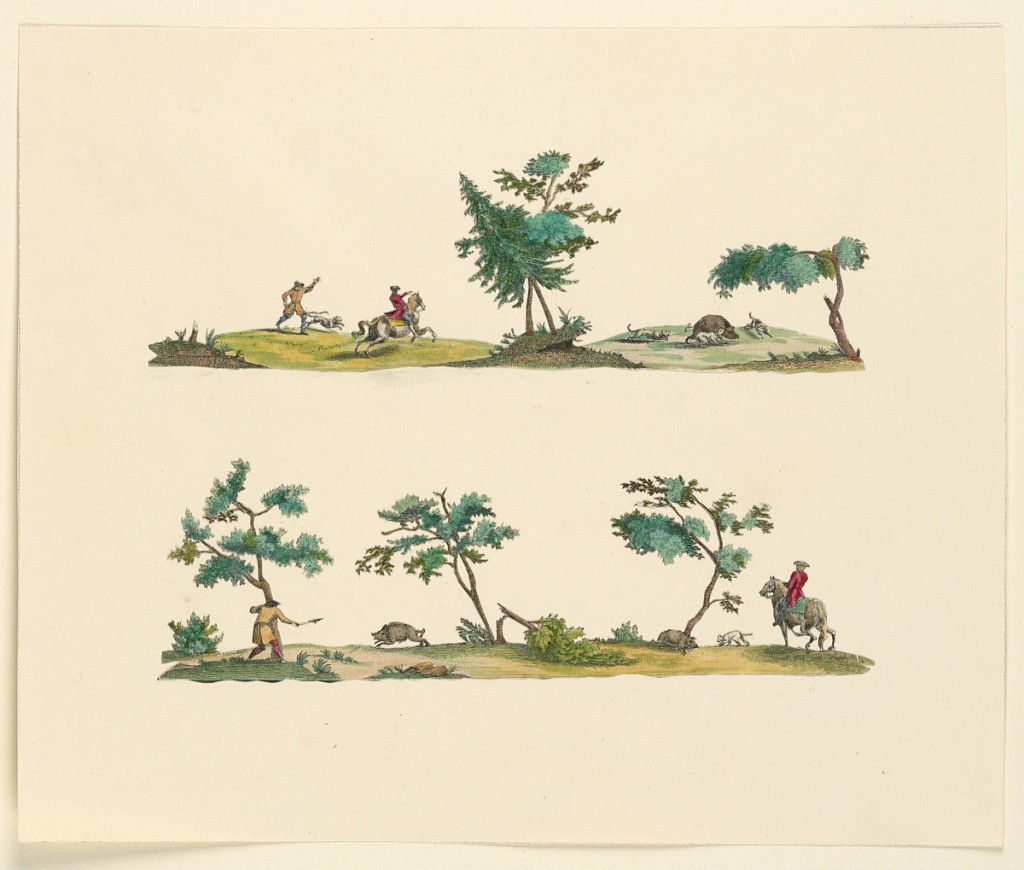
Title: Print
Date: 18th century
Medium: Black ink and watercolors on paper
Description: Horizontal strip: boar hunt. At left, a hunter stands behind tree as a boar charges toward him. To the right: a fallen tree, a boar, hound, and horseman. The colors are green, brown, dull yellow, and red.